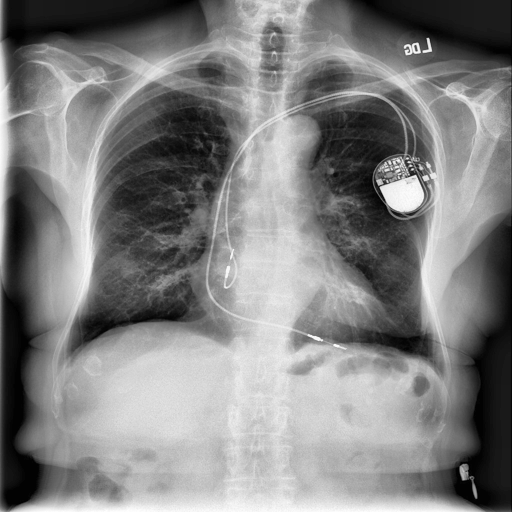
Finding: NORMAL